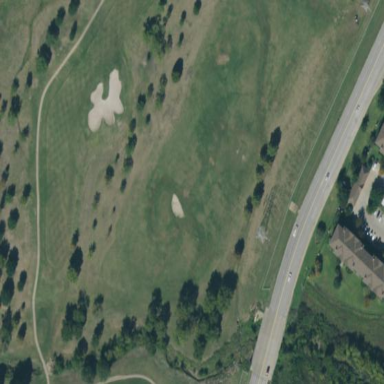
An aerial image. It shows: Grassy area used as driving range for golf.